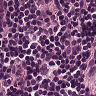
Metastatic tissue present: no